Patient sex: F
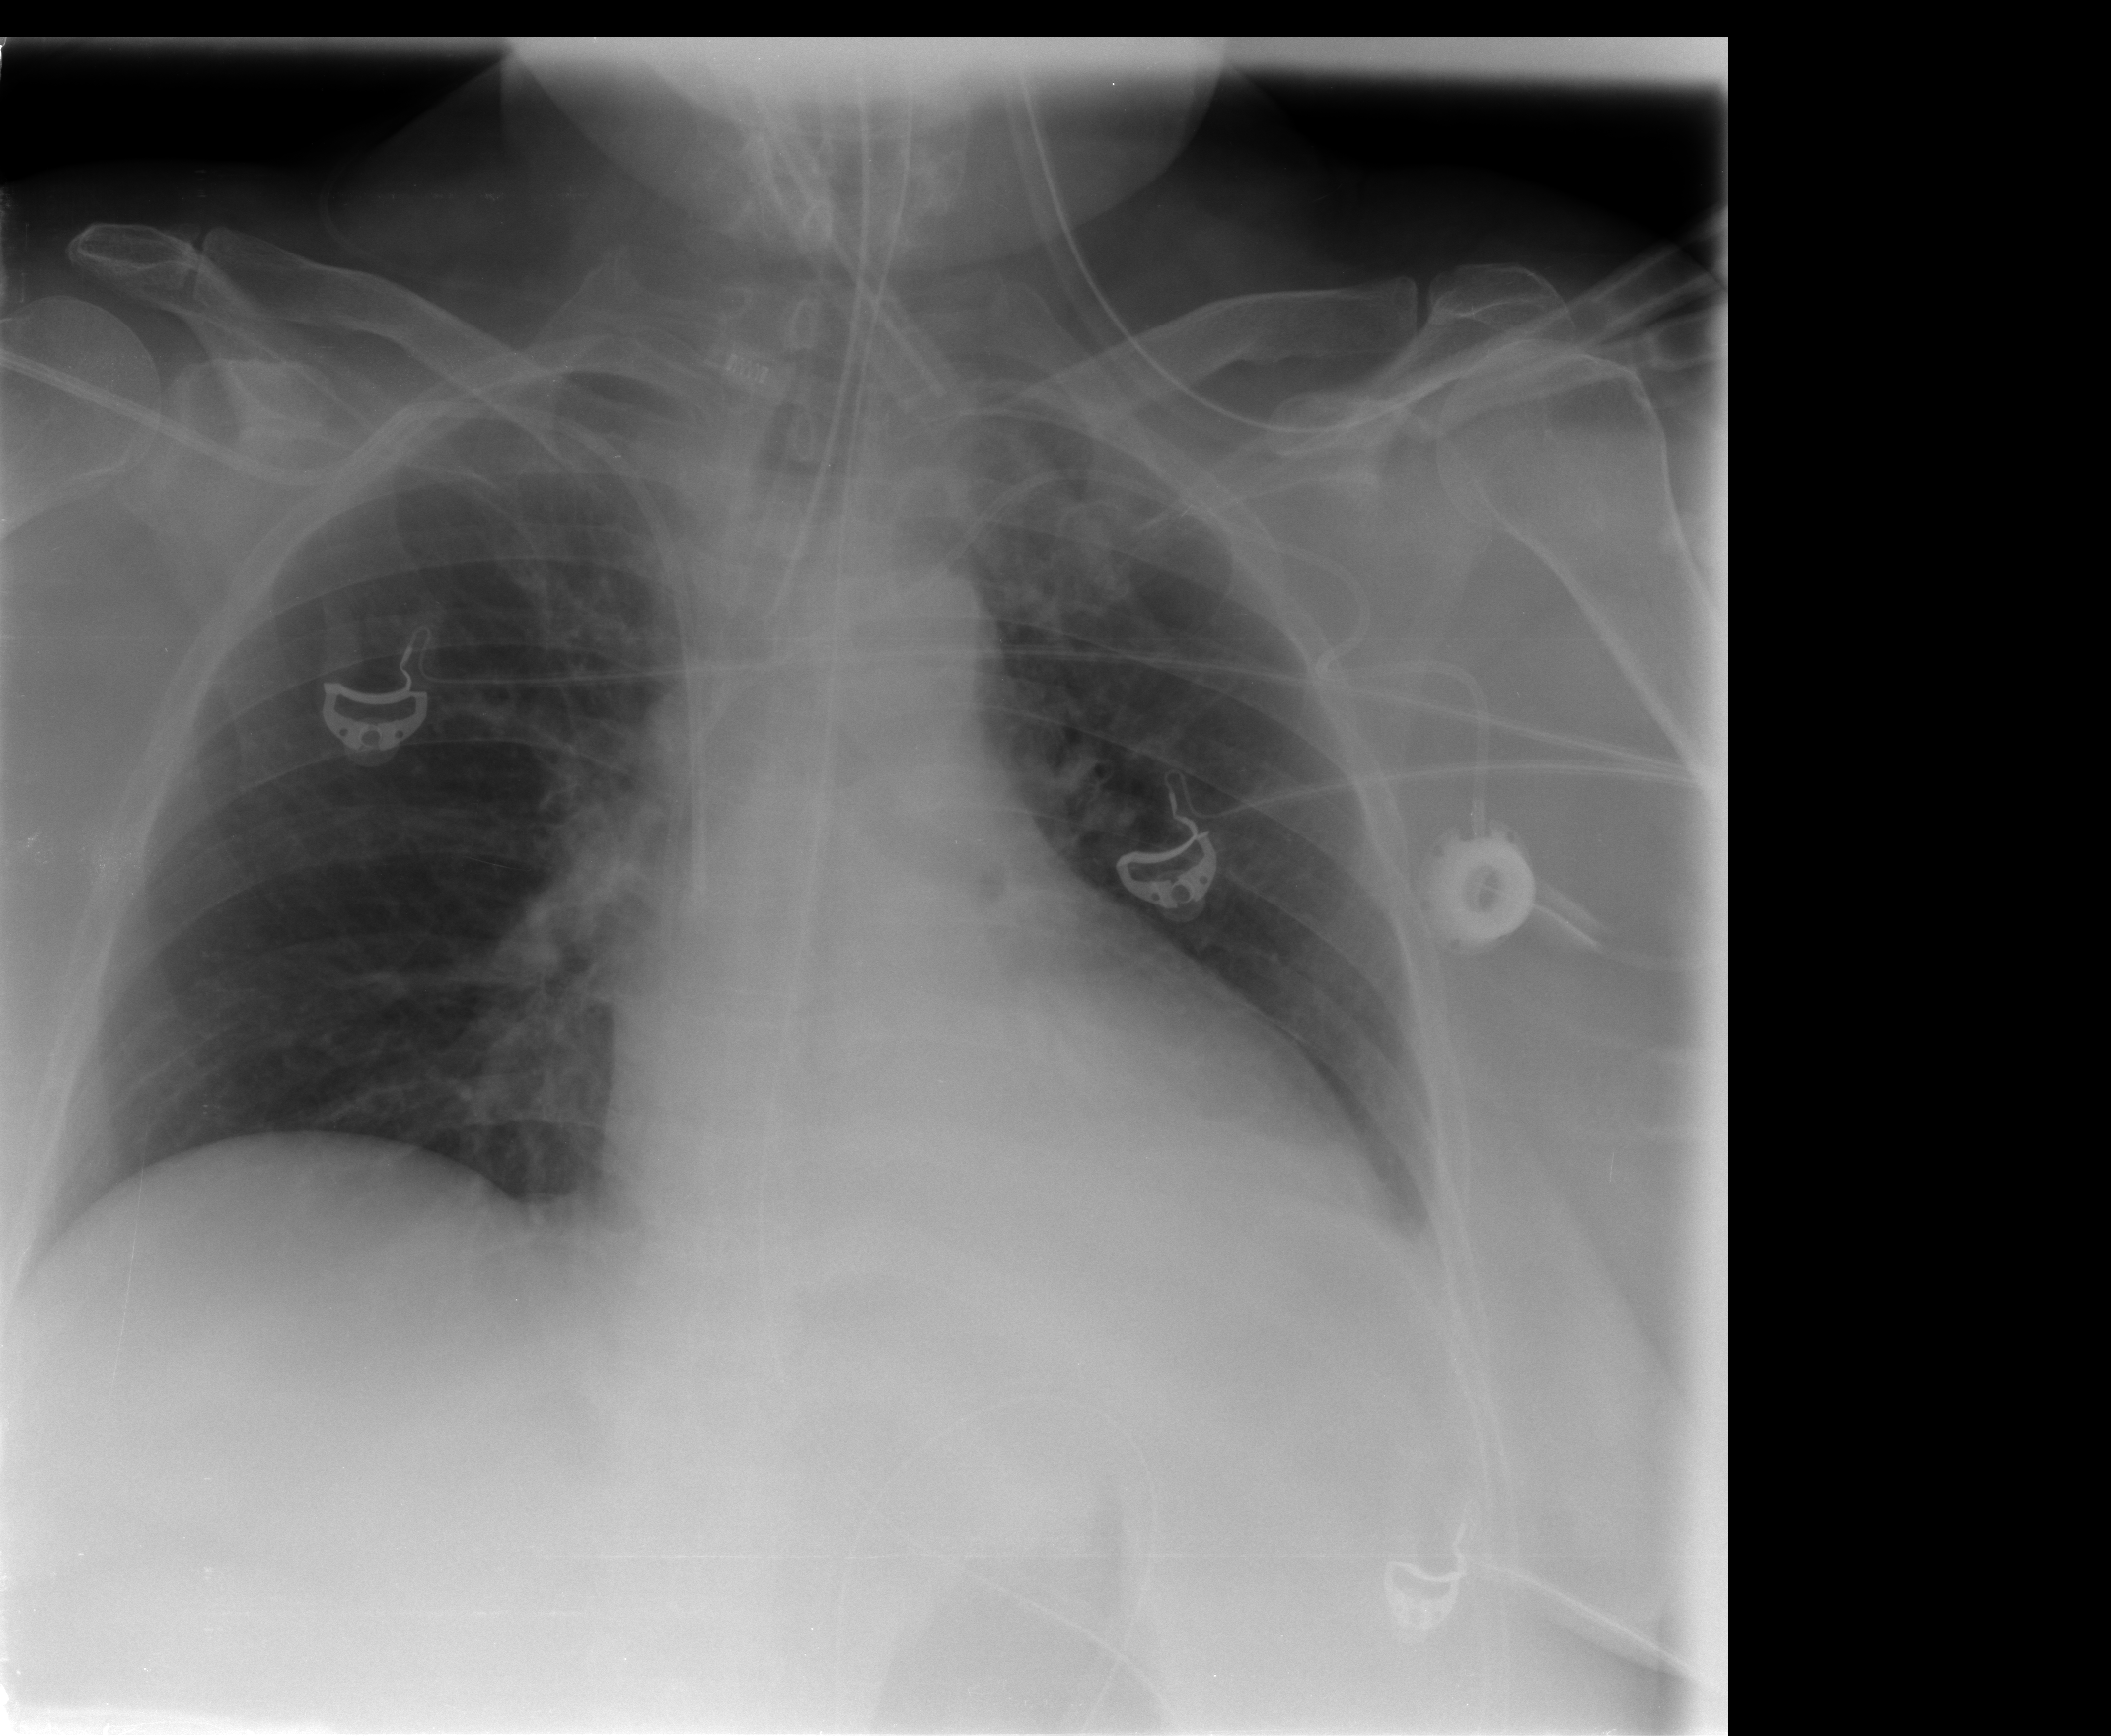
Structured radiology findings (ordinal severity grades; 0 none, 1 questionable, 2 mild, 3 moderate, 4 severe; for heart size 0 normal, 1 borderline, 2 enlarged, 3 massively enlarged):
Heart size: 1
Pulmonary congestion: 1
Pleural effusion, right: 0
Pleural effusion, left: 2
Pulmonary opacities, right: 0
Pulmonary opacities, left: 0
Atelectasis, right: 0
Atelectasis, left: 2